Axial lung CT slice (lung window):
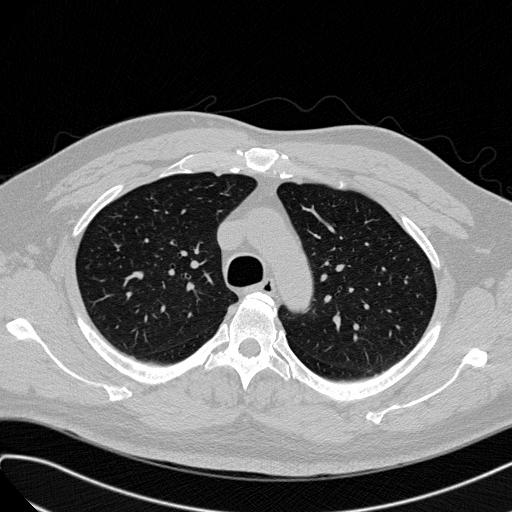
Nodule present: no